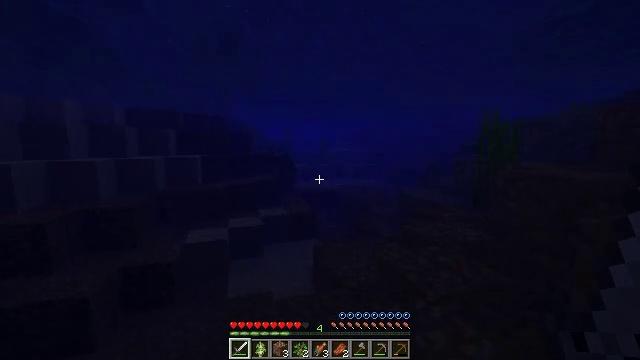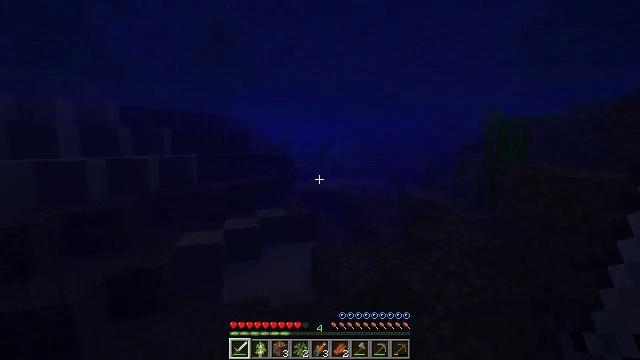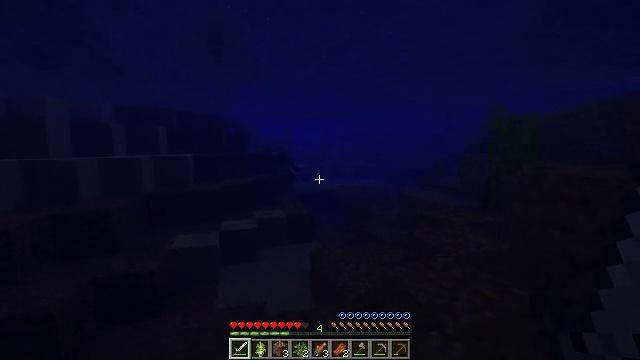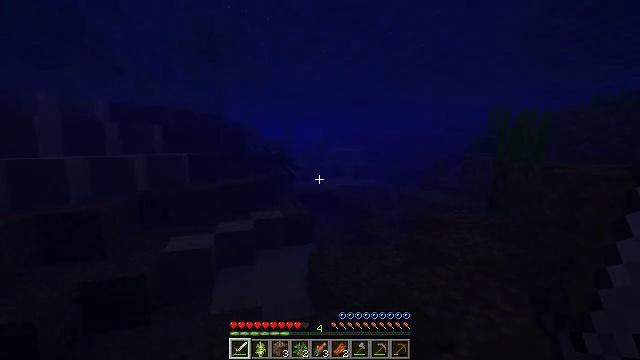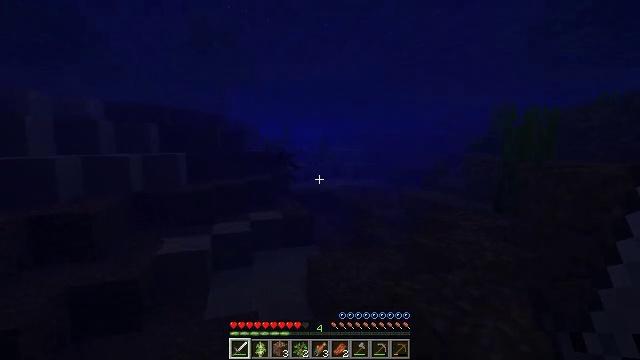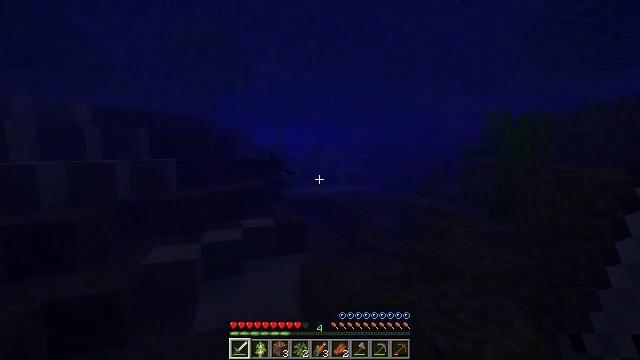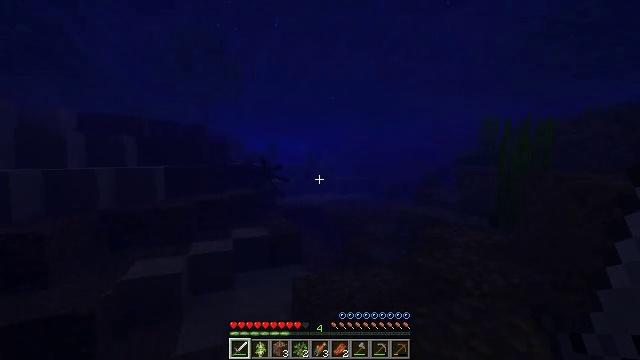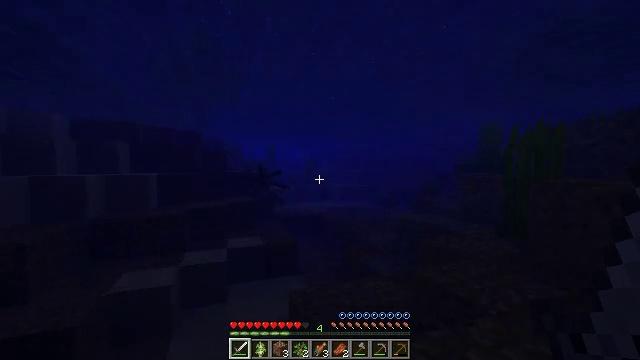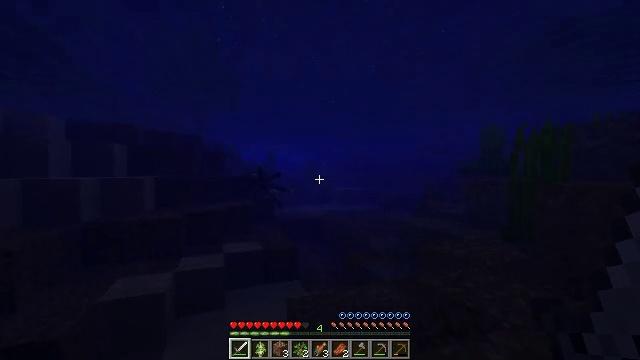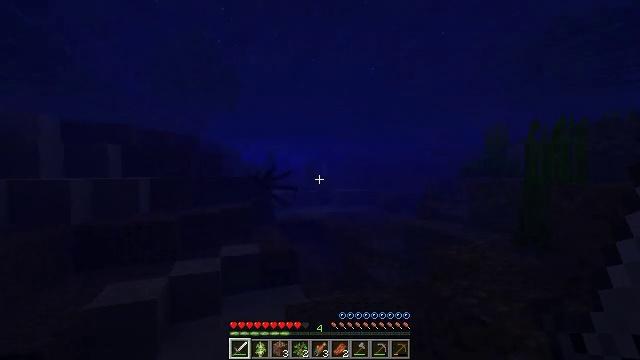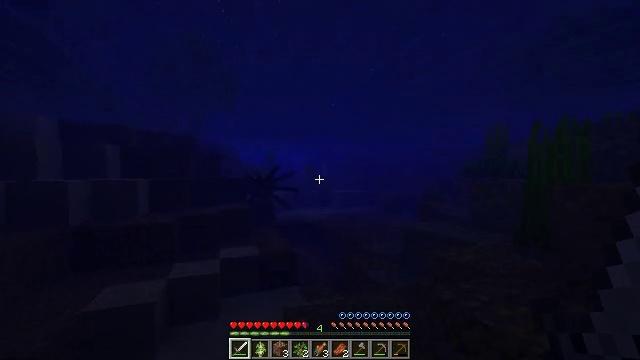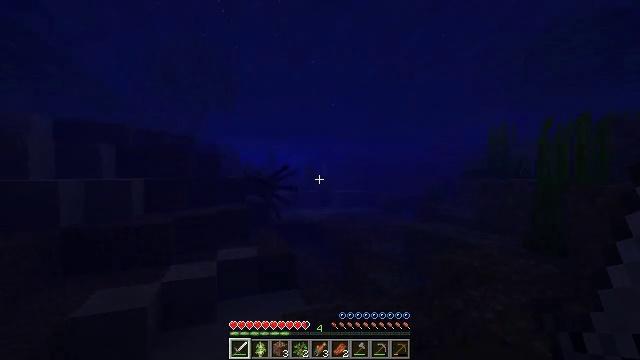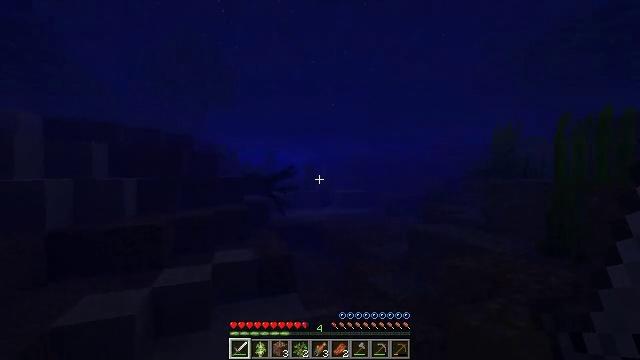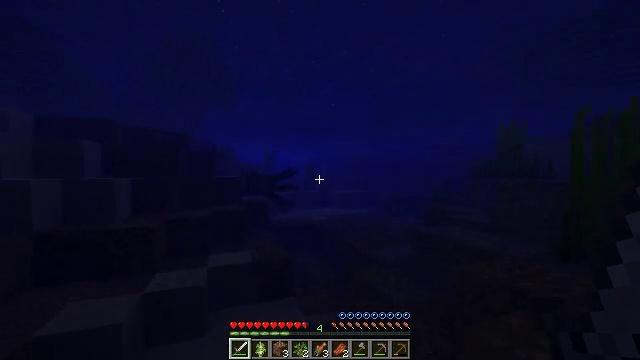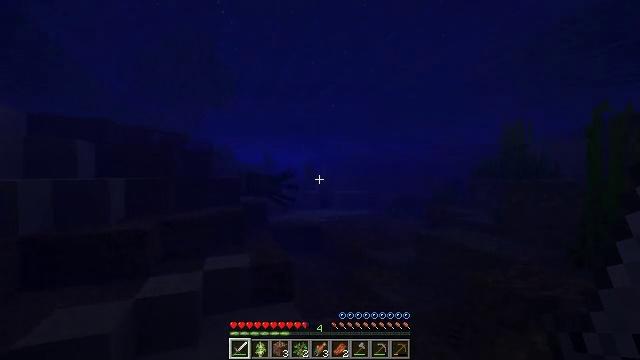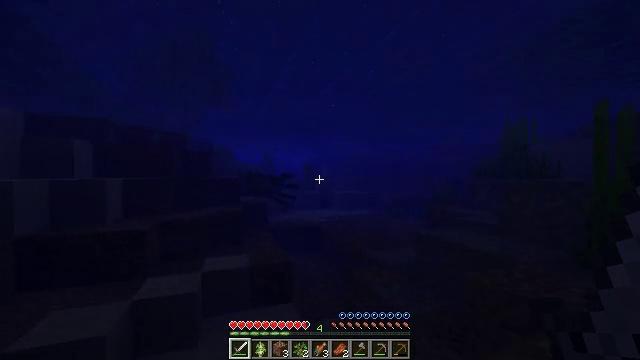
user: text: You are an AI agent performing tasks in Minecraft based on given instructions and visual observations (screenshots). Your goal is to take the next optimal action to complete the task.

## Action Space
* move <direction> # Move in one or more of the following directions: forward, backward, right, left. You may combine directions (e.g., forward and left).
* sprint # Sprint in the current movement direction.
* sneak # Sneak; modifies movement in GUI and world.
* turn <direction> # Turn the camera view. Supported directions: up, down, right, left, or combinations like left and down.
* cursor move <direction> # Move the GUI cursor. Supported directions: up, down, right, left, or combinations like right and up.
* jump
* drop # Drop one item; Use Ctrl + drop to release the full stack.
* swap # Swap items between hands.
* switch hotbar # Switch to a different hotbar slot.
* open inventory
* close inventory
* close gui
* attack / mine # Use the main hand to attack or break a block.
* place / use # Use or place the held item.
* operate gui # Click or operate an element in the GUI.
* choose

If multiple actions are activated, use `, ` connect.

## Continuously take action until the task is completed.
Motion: motion action
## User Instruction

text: Hunt a salmon.
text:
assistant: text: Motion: move forward
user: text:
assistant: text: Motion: move forward
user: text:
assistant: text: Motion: move forward
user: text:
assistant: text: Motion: move forward
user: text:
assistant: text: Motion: move forward, turn right and up
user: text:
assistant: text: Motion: move forward, turn right and up
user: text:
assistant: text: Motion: move forward, turn up
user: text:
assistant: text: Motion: move forward
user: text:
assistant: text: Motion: move forward
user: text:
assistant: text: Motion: move forward
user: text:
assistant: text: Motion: move forward
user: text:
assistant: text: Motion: move forward
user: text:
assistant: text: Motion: move forward
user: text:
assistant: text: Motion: move forward
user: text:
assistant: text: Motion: move forward
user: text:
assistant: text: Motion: move forward
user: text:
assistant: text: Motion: move forward
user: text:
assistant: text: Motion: move forward
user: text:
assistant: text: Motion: move forward
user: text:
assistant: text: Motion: move forward
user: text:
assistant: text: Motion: move forward
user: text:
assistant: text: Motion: move forward
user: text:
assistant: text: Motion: move forward
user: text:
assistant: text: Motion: move forward
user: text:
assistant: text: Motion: move forward
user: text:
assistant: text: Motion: move forward
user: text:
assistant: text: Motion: move forward
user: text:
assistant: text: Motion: move forward
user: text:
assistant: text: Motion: move forward
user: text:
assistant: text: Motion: move forward